Current action and preconditions to check: trajectory_clear

Your task: For each precondition in the list above, predict whether it will hold at this action.

Consider the current scene as observed from the mobile robot's camera, and analyze the predicted future states of all dynamic agents (e.g., people, animals, vehicles, or any moving entities) within the NEXT SECOND.

IMPORTANT: Only answer "very likely" if you are absolutely certain—based on strong, clear evidence—that a dynamic agent will violate the precondition in the predicted future state. Do NOT answer "very likely" for unlikely, ambiguous, or low-probability risks.

Ask yourself for each precondition: Is there a high probability, with clear and convincing evidence, that the predicted future states of any dynamic agent will interfere with the predicted future state of the currently executing action within the NEXT SECOND, causing that precondition to fail?

Assess the risk level based on these predictions. Use "likely" or "very likely" if motions create a clear risk of interference.

Use "neutral" or "improbable" if agents are nearby but their predicted paths are clearly diverging or non-conflicting.

Failure Risk Categories: "very improbable", "improbable", "neutral", "likely", "very likely"

Answer Format: Output ONLY the probability_of_failure value from these categories: "very improbable", "improbable", "neutral", "likely", "very likely"

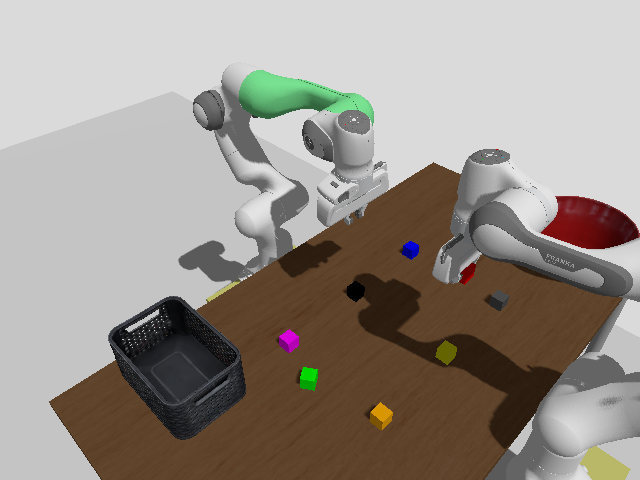

Answer: improbable